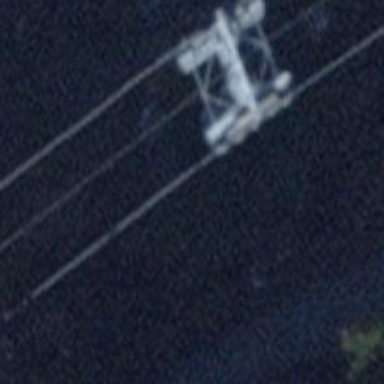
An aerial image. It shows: Pylon for aerialway.